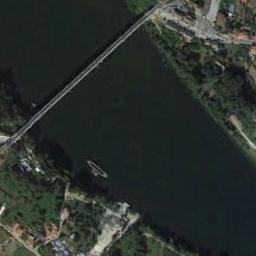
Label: bridge